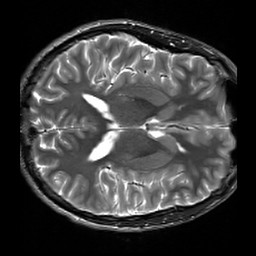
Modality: T2w
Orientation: axial
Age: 18
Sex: male
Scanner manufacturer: siemens
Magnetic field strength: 3 T
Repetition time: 7 s
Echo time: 0.09 s